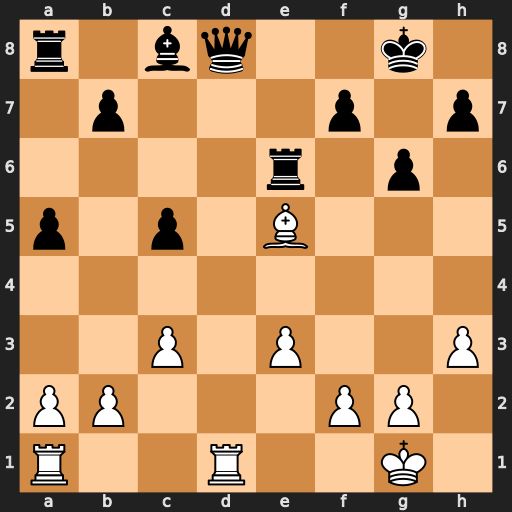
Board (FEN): r1bq2k1/1p3p1p/4r1p1/p1p1B3/8/2P1P2P/PP3PP1/R2R2K1
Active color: w
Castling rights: -
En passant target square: -
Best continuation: Rxd8+ Re8 Rxe8#